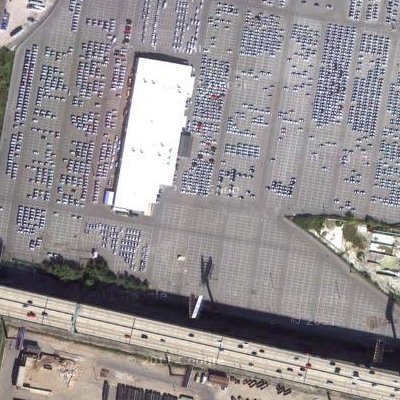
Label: gParking